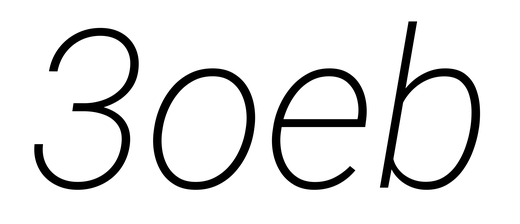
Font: Roboto-Italic_ExtraLight_Italic